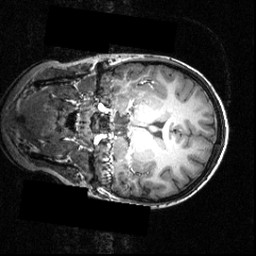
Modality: T1w
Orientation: coronal
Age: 16
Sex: female
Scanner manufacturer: siemens
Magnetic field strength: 3.951 T
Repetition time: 1.5 s
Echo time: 0.00335 s